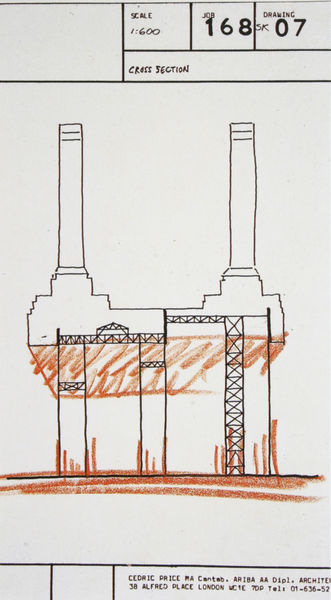
Titel: "Bat Hat", Entwurf für die Umgestaltung des Battersea-Kraftwerks in London - Schnitt, Entwurfszeichnung
Künstler: Cedric Price
Schlagwörter: braun, kreide, schwarz, skizze, zeichnung, gebäude, architektur, kamin, schrift, studie, grafik, schlot, industrie, tusche, beschriftung, entwurf, konstruktion, stahl